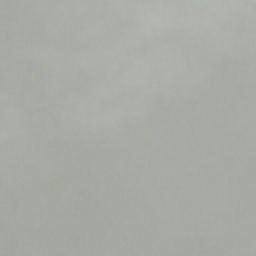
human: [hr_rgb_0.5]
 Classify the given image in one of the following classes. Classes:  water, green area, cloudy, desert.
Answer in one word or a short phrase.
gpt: cloudy